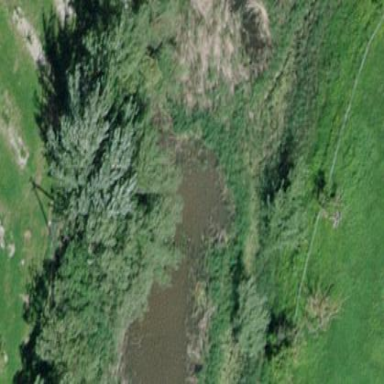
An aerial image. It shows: Wetland area.